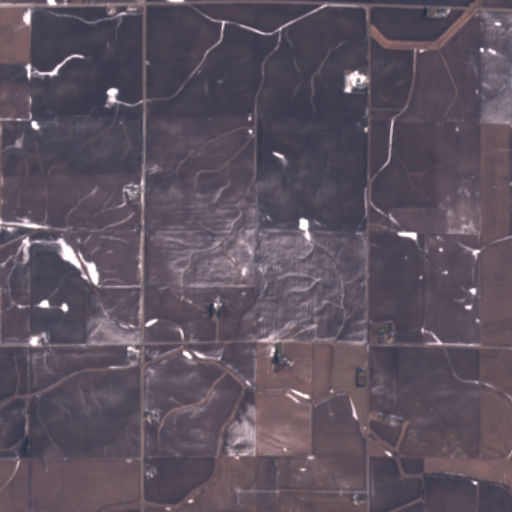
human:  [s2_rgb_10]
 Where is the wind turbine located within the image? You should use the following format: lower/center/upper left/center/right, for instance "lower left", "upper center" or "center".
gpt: The wind turbine is located in the lower left of the image.
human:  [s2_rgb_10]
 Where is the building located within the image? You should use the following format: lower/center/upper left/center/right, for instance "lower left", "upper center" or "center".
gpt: The building is located in the center right of the image.
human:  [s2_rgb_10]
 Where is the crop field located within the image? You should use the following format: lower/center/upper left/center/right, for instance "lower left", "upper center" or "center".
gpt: There is no crop field in the image.